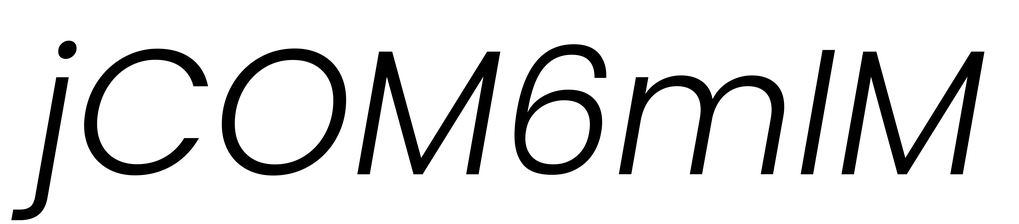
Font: Poppins-LightItalic